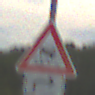
Verkehrszeichen: SchleuderOderRutschgefahr
Zusatzzeichen unten: RichtungsangabeDurchPfeile5
Umgebung: Outdoor, RoadRail
Tageszeit: SunriseSunset
Wetter: PartlyCloudy
Licht: Natural
Jahreszeit: NotSpecified
Kontrast: LowContrast